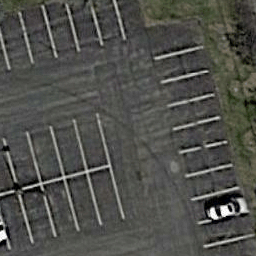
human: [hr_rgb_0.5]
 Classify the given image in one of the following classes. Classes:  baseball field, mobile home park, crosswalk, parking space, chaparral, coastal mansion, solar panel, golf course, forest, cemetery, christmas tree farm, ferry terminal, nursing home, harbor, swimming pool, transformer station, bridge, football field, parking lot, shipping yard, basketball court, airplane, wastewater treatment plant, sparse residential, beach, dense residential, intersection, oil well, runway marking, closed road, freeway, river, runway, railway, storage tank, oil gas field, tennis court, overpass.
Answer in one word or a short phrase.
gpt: parking space